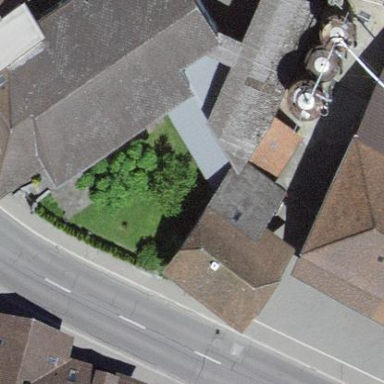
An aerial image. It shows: Residential building.